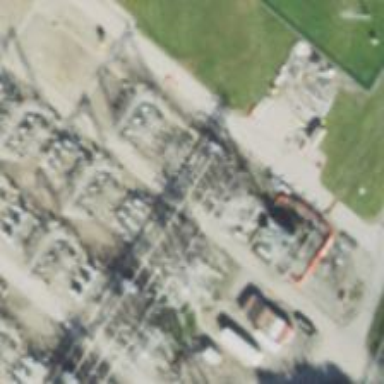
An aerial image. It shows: Switch for power supply.